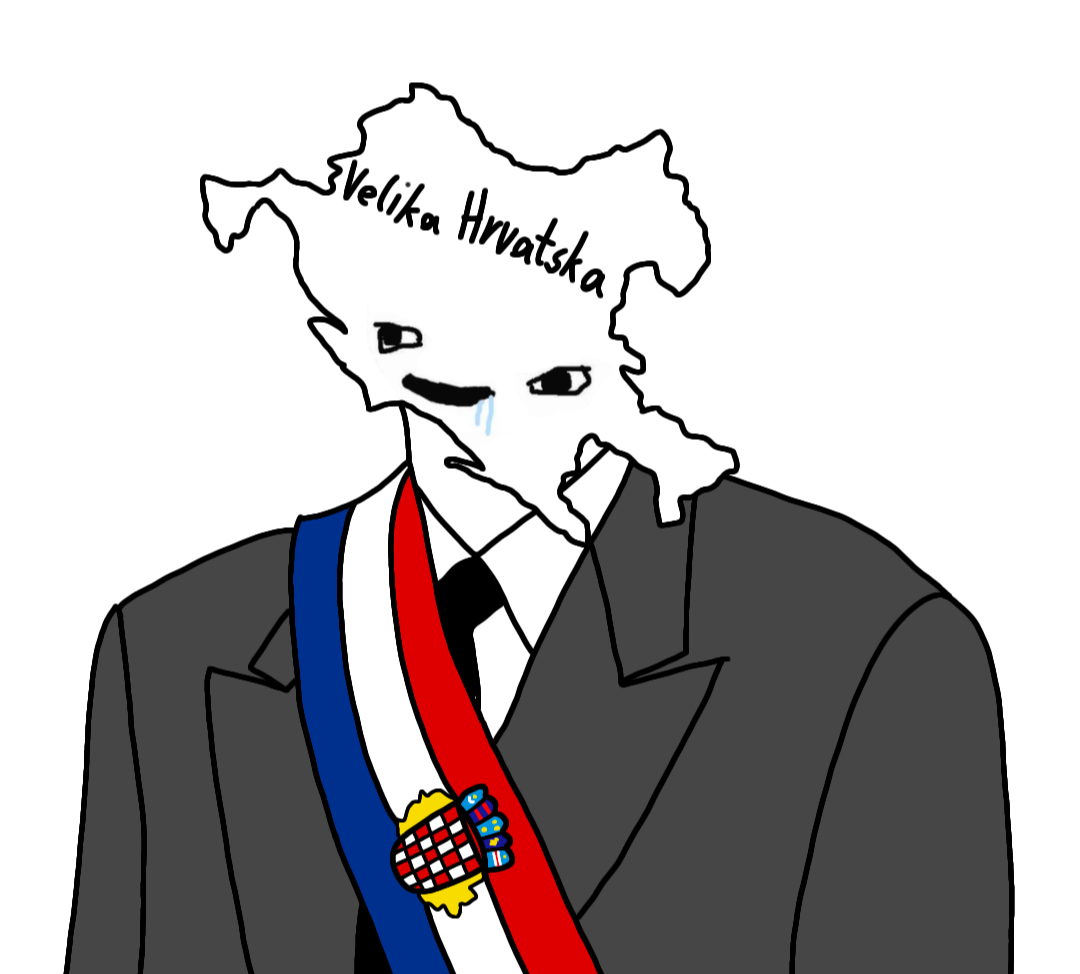
Label: 5_Brainlet